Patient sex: M
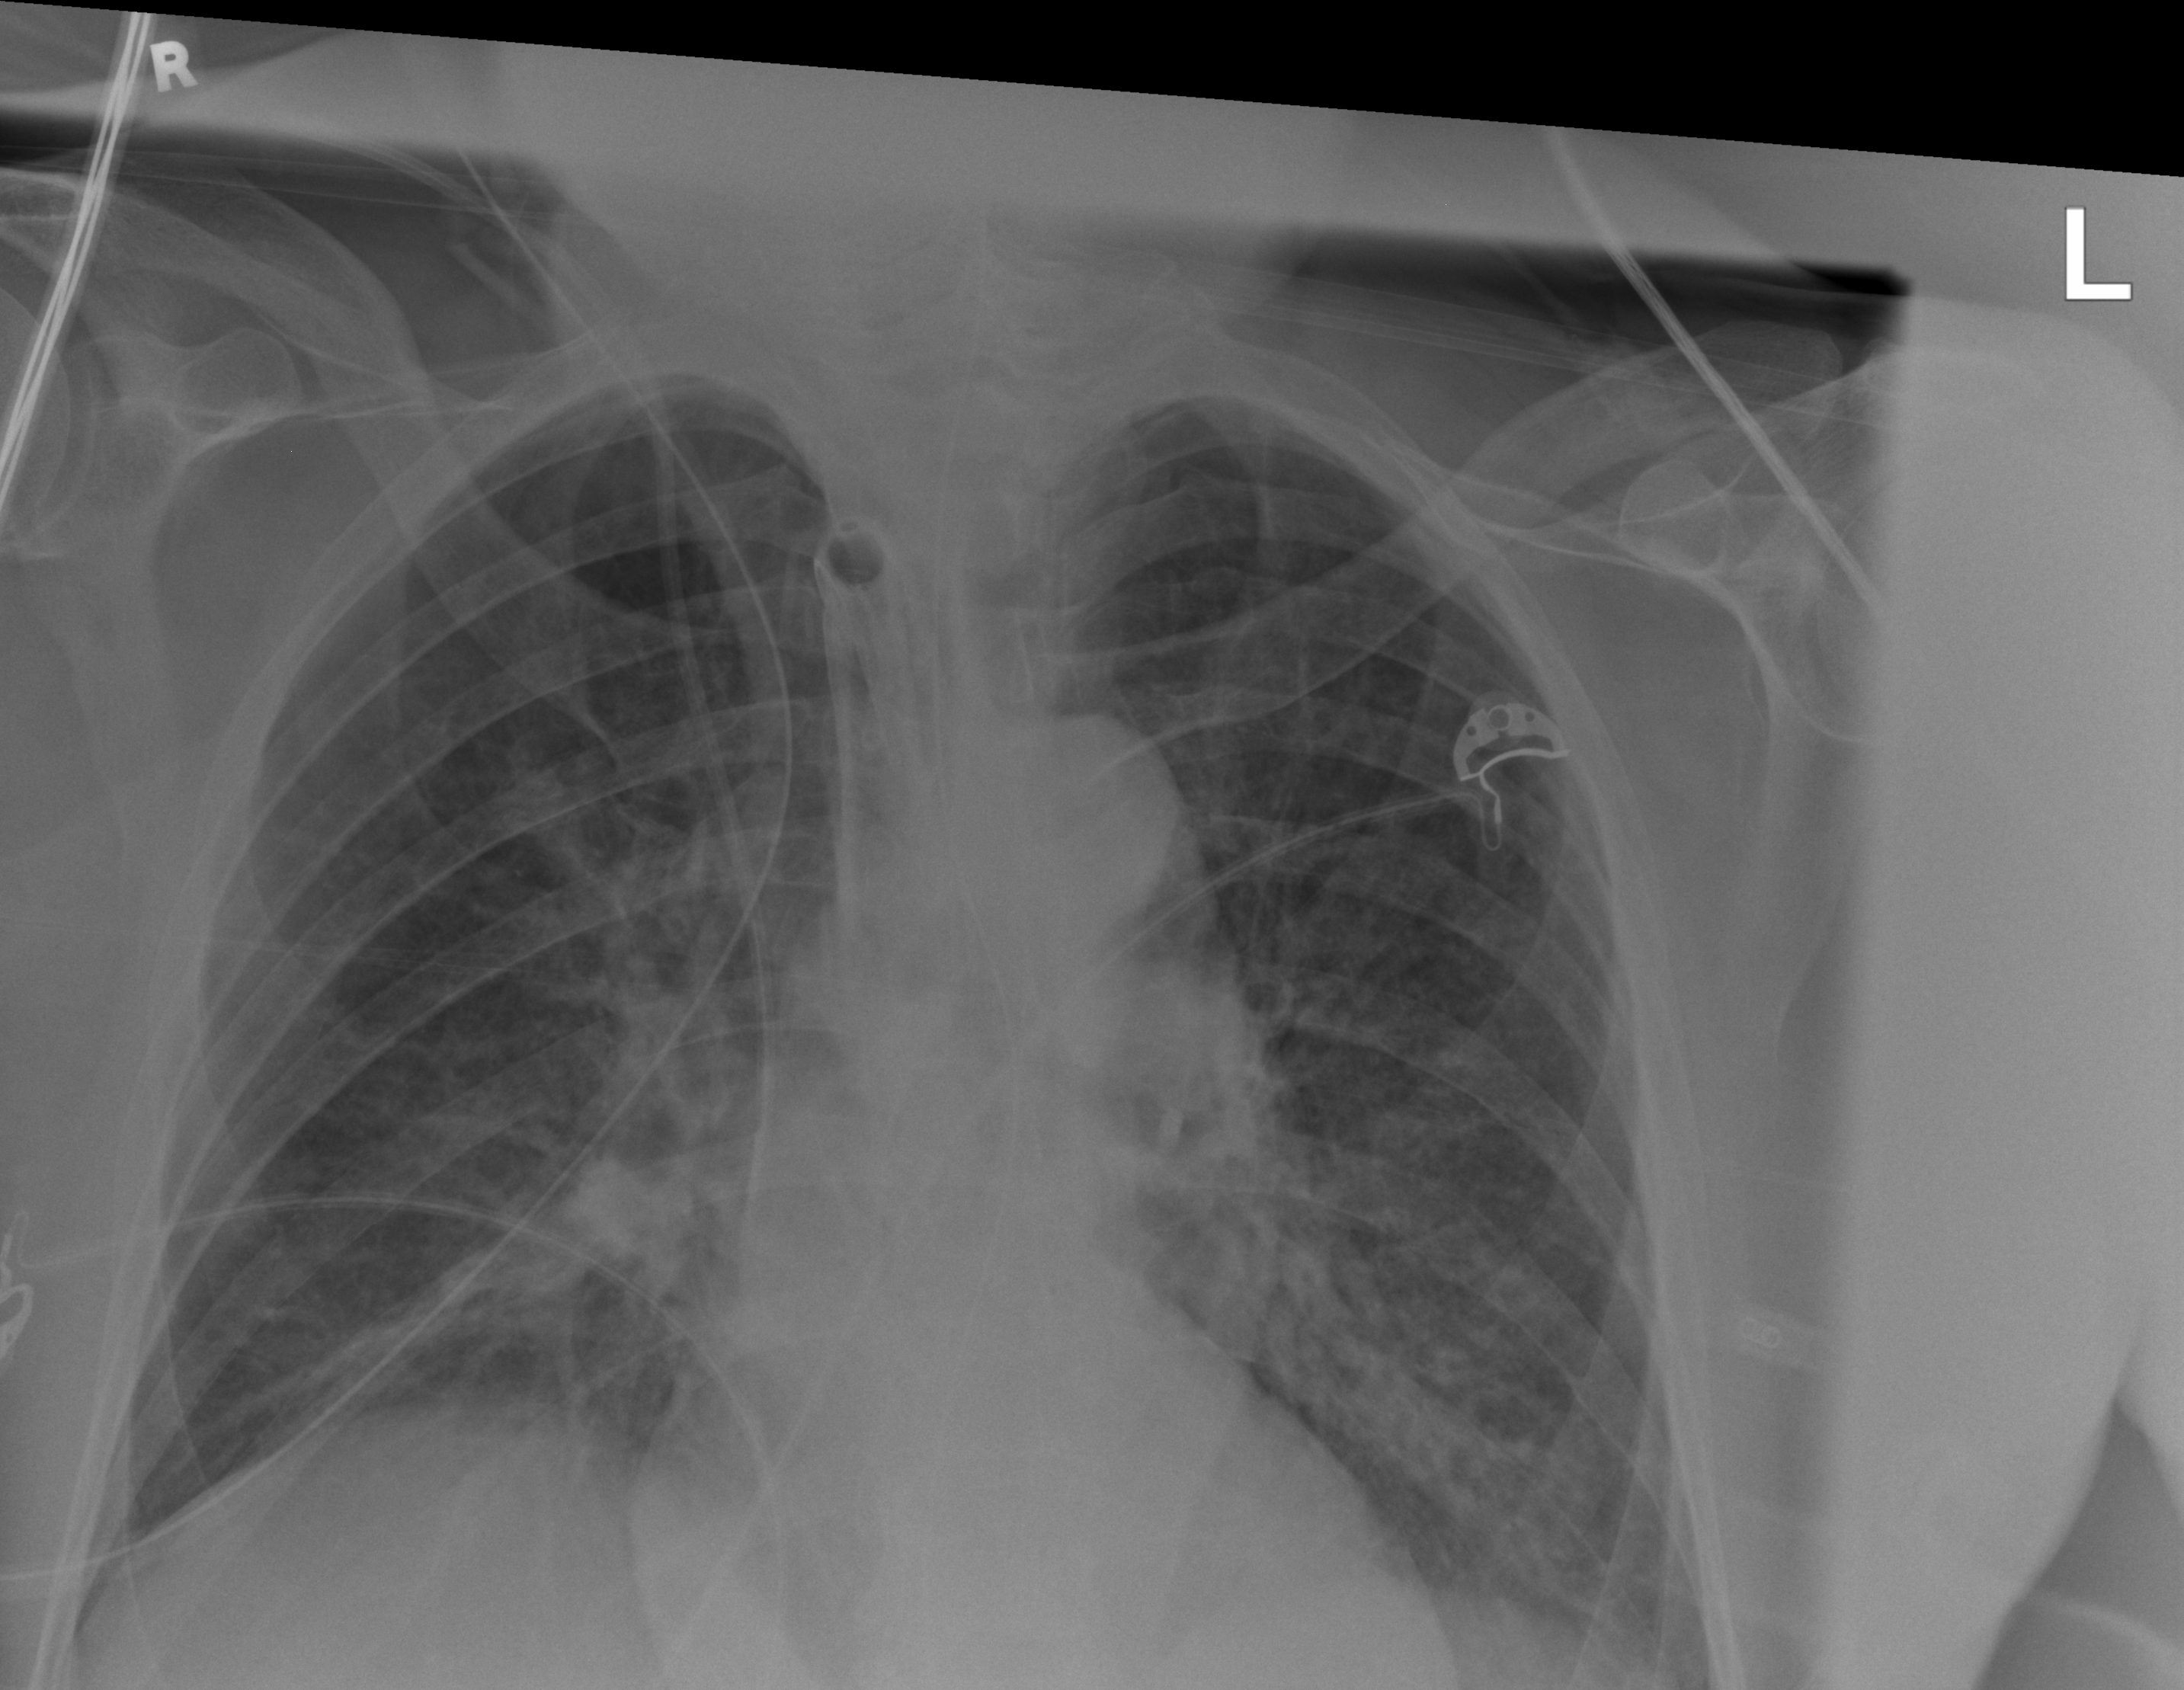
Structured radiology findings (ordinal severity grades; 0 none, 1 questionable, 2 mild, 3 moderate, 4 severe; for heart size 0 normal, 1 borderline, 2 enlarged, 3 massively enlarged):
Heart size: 0
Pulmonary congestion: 0
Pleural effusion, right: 0
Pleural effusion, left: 0
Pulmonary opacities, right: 1
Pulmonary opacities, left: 2
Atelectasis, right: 2
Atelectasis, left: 2